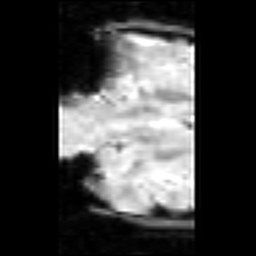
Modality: inplaneT2
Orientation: coronal
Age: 20
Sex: male